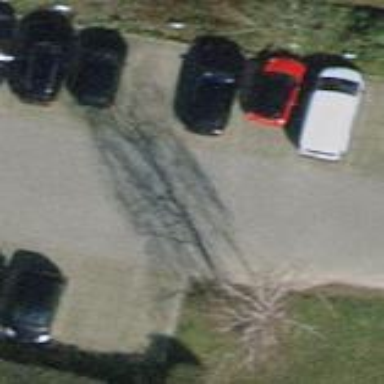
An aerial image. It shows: Parking area with surface.